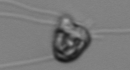
Label: flagellate_morphotype1